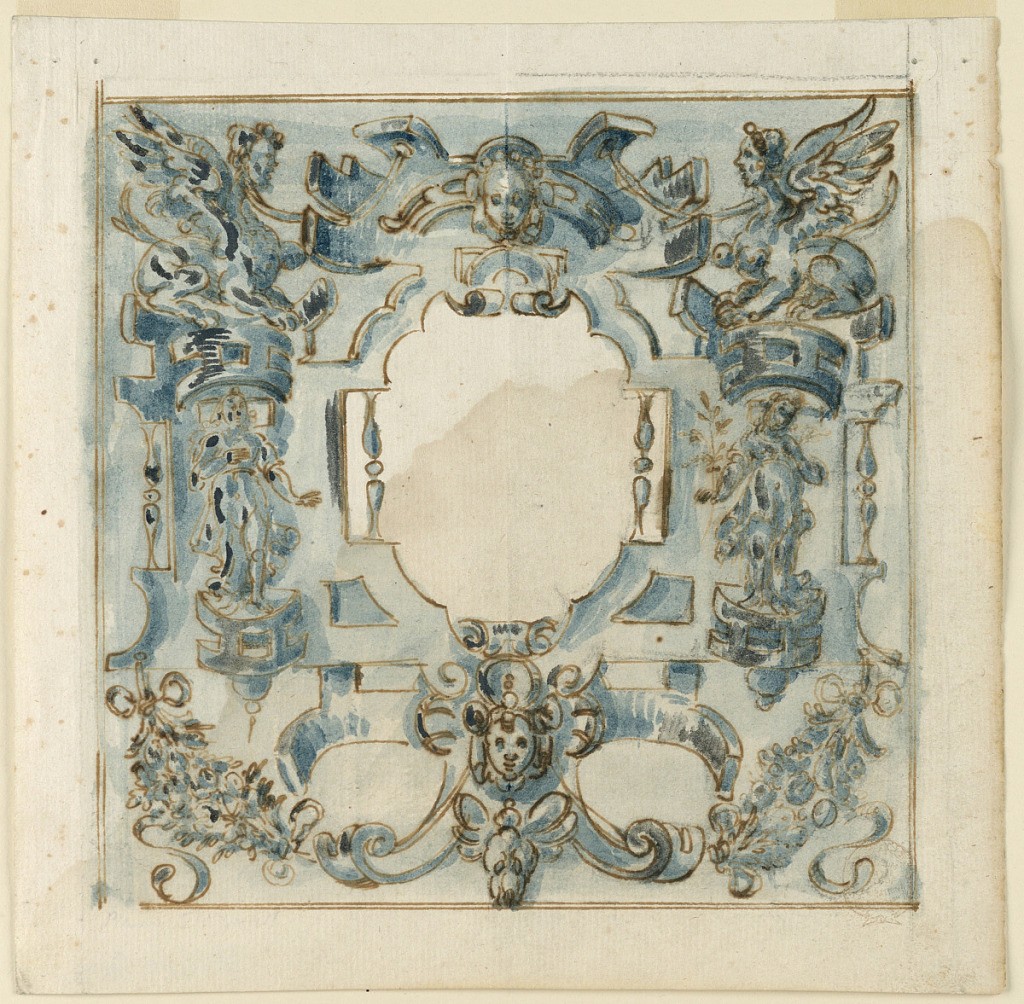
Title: Strapwork Design
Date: early 17th century
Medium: Charcoal, pen and ink, brush and watercolor, white heightening on paper
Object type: Drawing
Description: Strapwork design with winged sphinxes and figures in niches surrounds a lobed reserve.